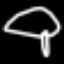
Label: mushroom